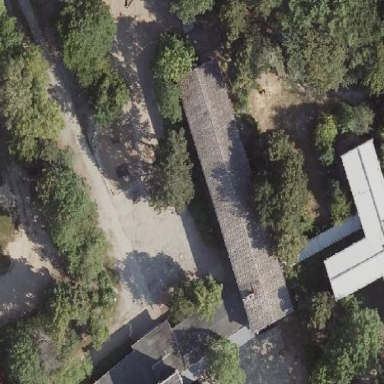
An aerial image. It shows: School building.